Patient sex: M
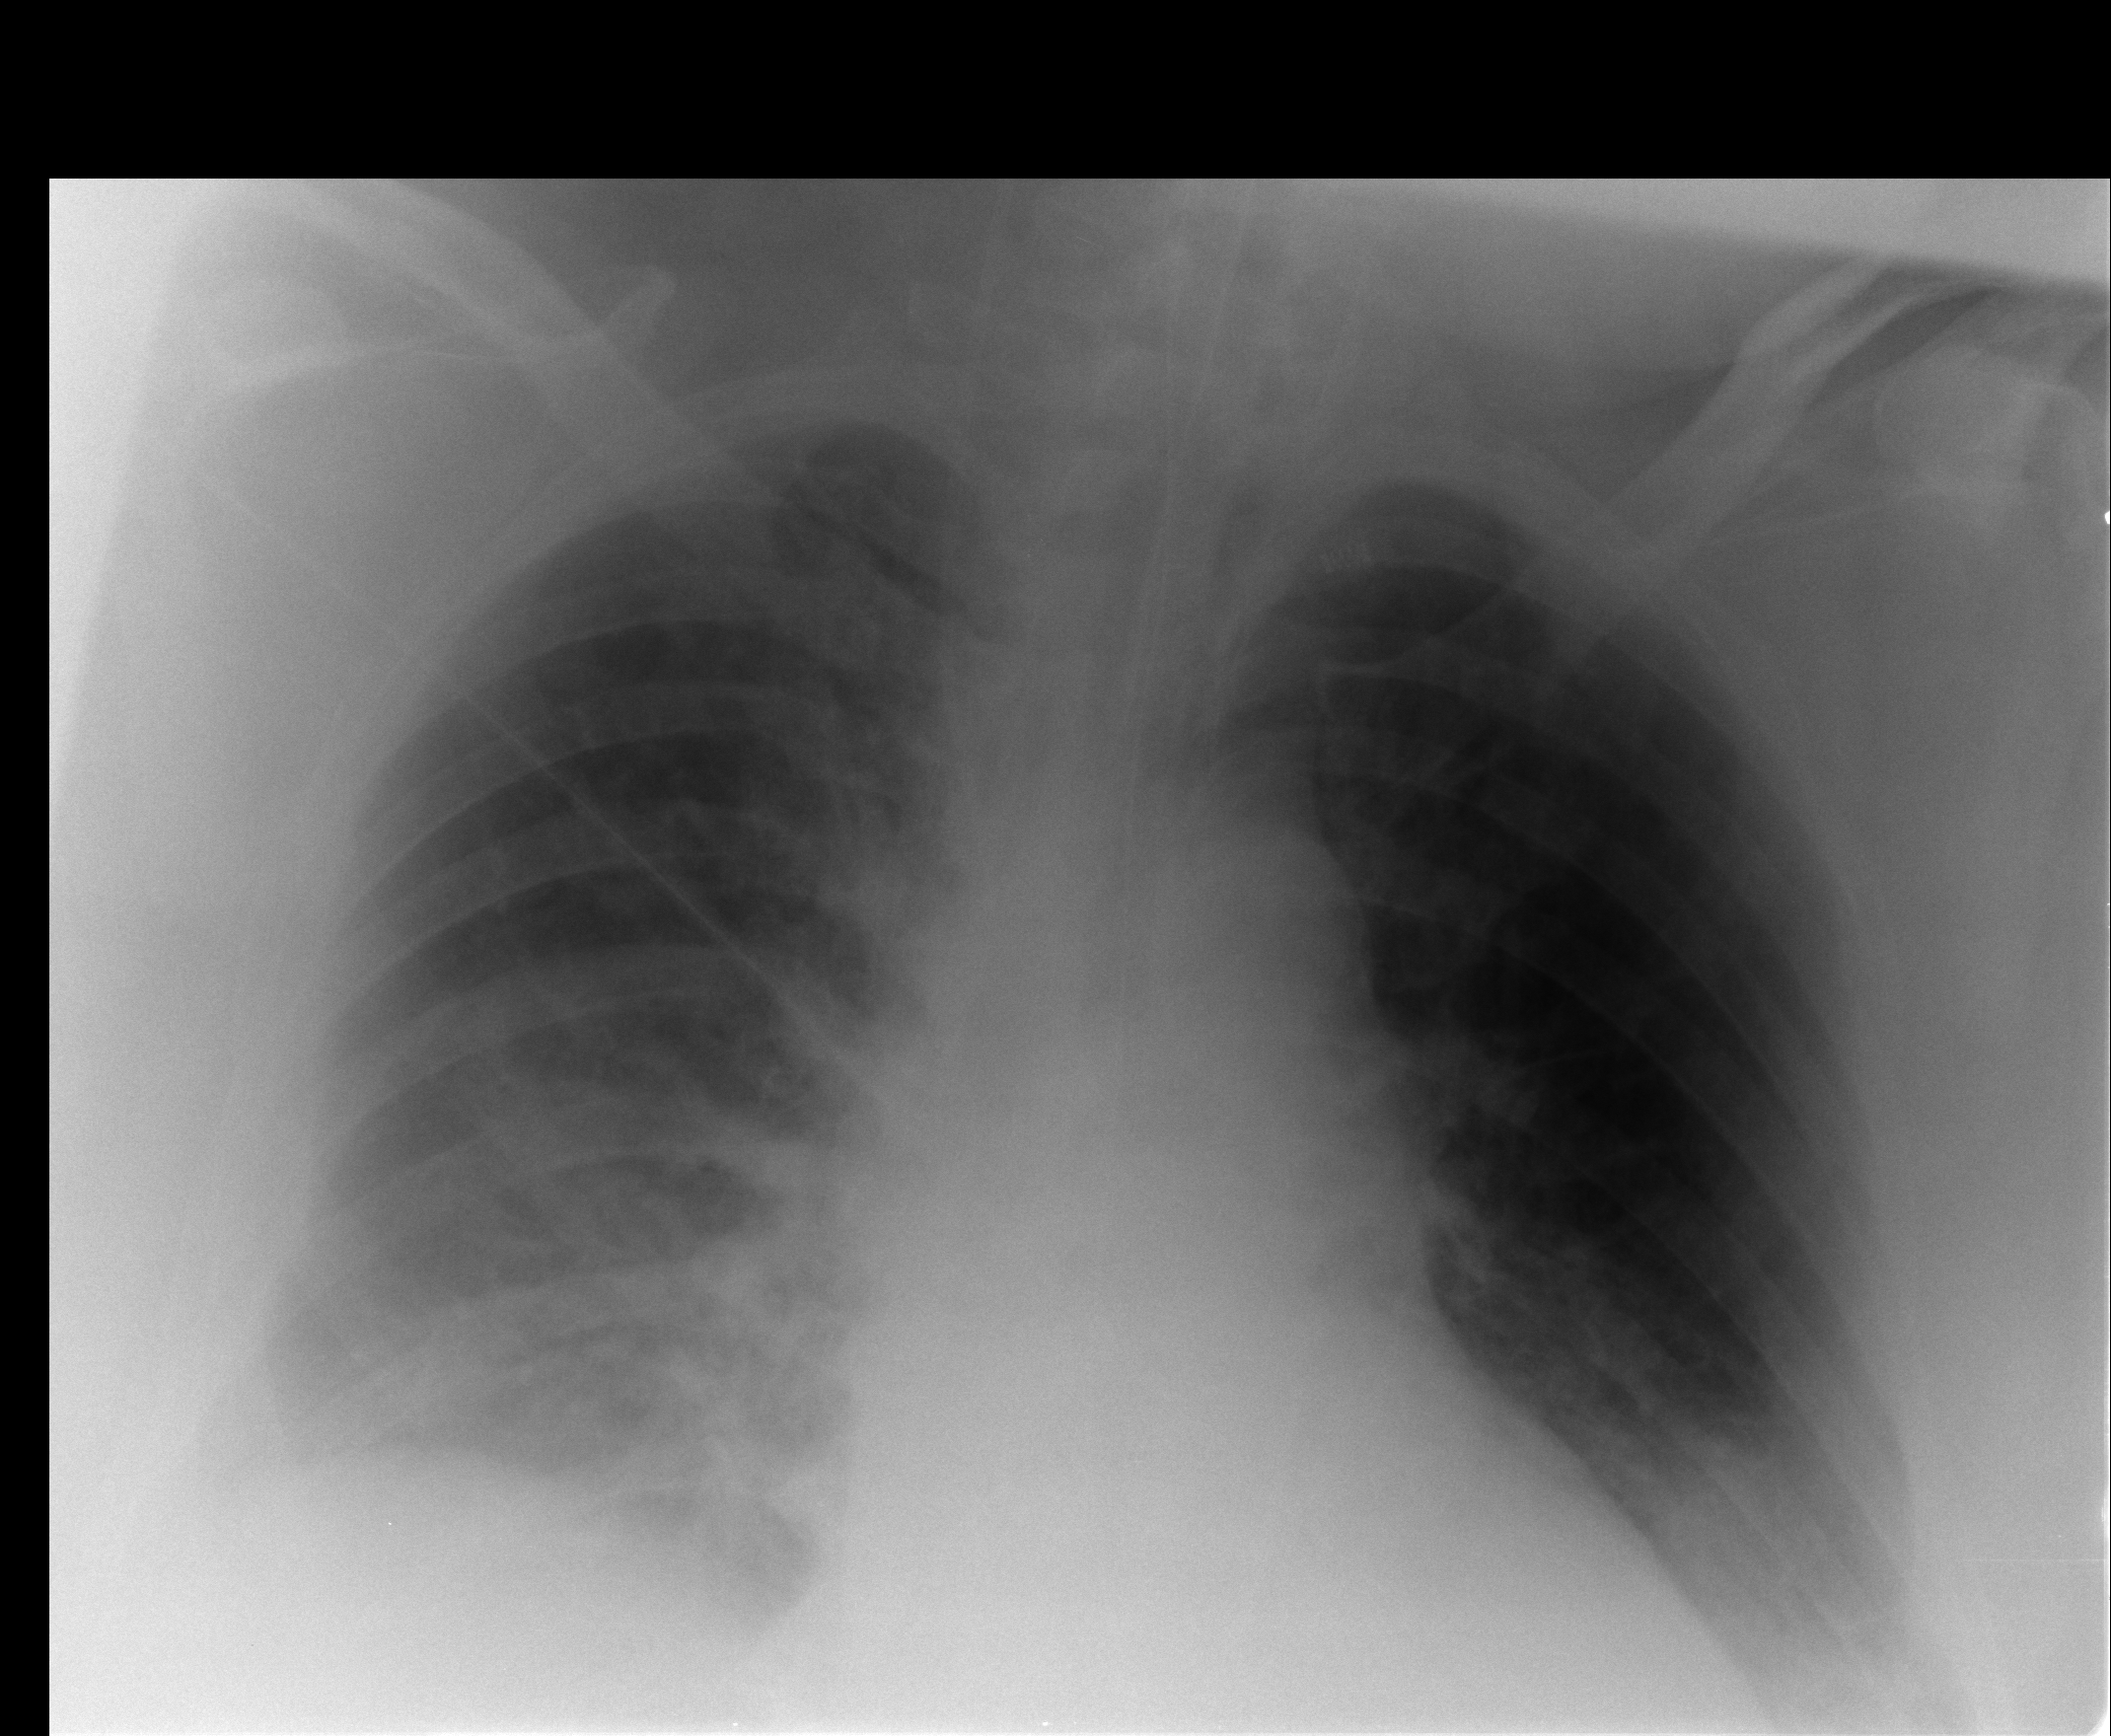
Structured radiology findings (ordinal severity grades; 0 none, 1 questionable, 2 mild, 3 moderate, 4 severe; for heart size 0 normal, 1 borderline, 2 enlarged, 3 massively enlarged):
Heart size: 2
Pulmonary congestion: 2
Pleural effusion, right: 2
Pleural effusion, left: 2
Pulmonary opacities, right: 2
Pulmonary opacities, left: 1
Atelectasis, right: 2
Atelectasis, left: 2